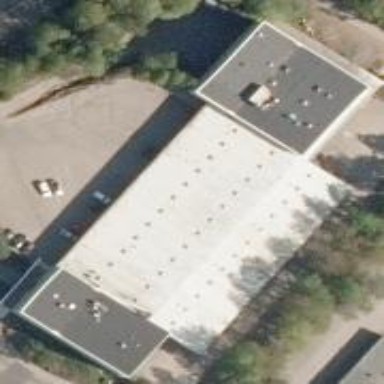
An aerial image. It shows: Office building.